Question: I have a problem with Tensorflow:
The following code produces a correct(ish) graph for a convolutional block:
'''
def conv_layer(self, inputs, filter_size = 3, num_filters = 256, name = None):
scope_name = name
if name == None:
scope_name = "conv_layer"
with tf.name_scope(scope_name):
conv = tf.contrib.layers.conv2d(inputs, num_filters, filter_size, activation_fn = None)
batch_norm = tf.contrib.layers.batch_norm(conv)
act = tf.nn.leaky_relu(batch_norm)
return act
'''
The problem is that the 'tf.layers' API makes some ugly variables that do not actually stay within the 'name_scope'. Here is the Tensorboard view so you can see what I mean.

Is there anyway to get those variables to go into the scope? This is a big problem when it comes to visualizing the graph because I plan this network to much larger. (As you can see to the right, this is already a big problem, I have to remove those from the main graph manually every time I boot up Tensorboard.)
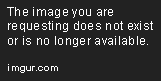
Answer: You can try using 'tf.variable_scope' instead. 'tf.name_scope' is ignored by variables created via 'tf.get_variable()' which is usually used by 'tf.layers' functions. This is in contrast to variables created via 'tf.Variable'.
See <URL> explanation of the differences.